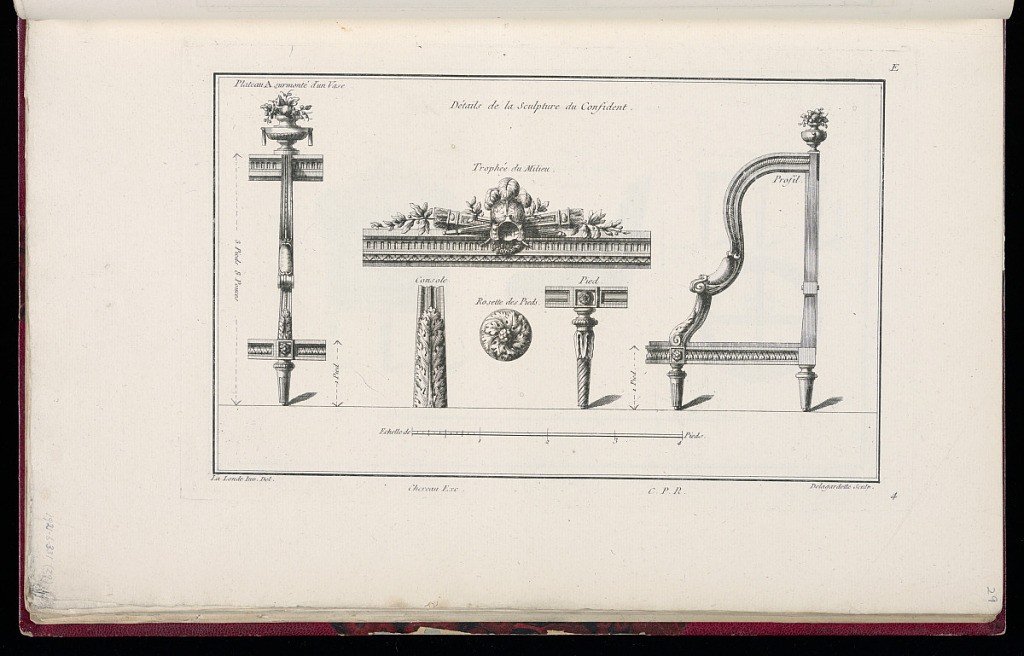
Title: Détails de la Sculpture du Confident
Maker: Richard de Lalonde, French, active 1780–96
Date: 1775-1788
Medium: Etching on off-white laid paper
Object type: Print
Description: Design for the carved details of the "Confidence" couch (1921-6-331-26). The carvings feature ornament motifs including rosettes, a trophy, a vase with bouquet, acanthus leaves, and fluted feet. The plate is signed and numbered.